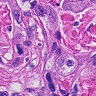
Metastatic tissue present: yes